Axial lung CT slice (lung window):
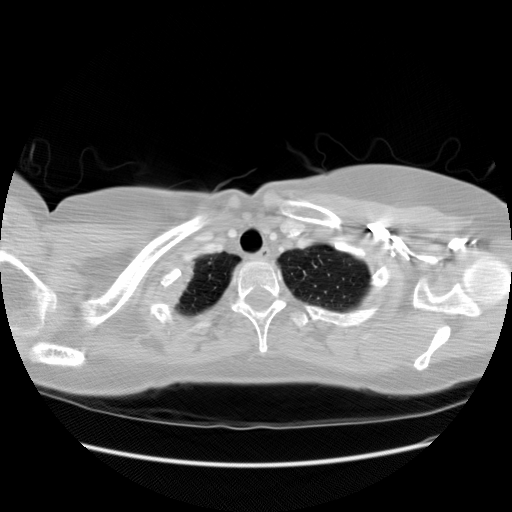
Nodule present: no